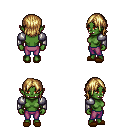
a pixel art fantasy rpg character, female body template, orc, green skin, steel arm armor, magenta pants, blonde long bangs hairstyle, brown slippers, four views (front, back, left, right), 2x2 character sprite sheet, small pixel art, hard edges, no anti-aliasing